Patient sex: M
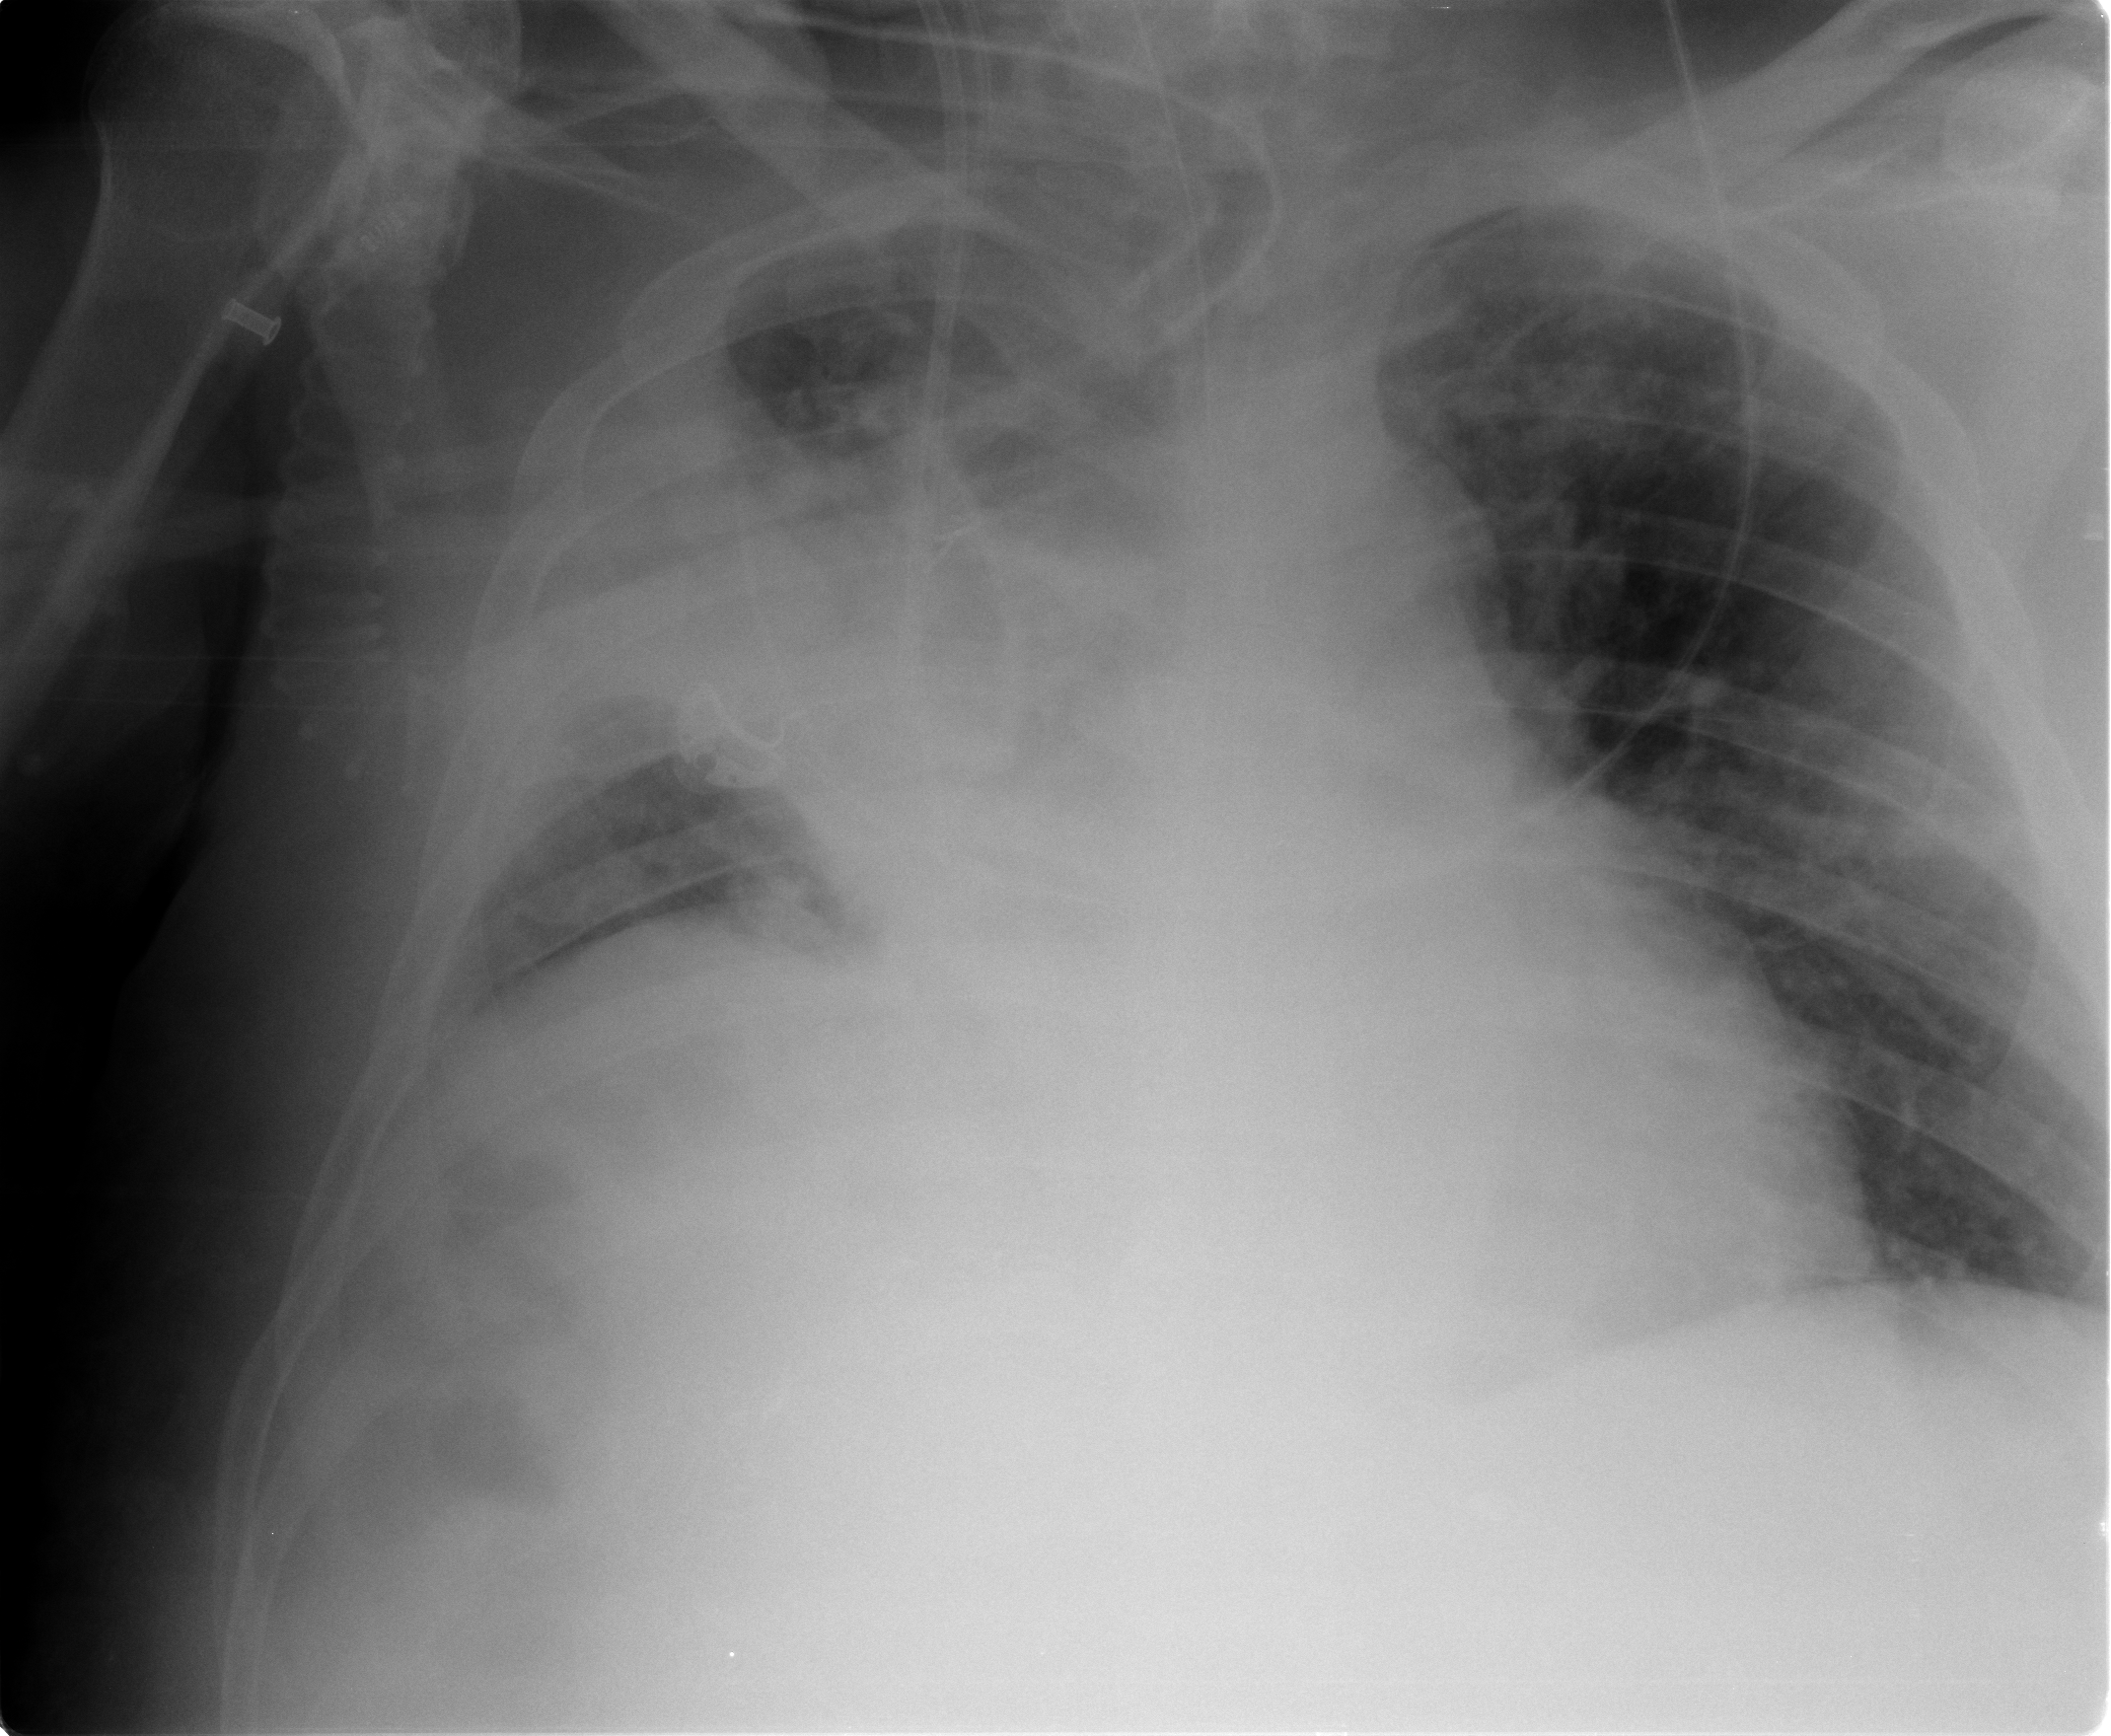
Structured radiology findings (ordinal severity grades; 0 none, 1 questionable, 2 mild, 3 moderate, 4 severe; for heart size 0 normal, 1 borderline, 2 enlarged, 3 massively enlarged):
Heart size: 2
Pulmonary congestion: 2
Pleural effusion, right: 2
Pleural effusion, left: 0
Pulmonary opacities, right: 0
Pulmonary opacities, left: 2
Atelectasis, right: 3
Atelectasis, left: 0